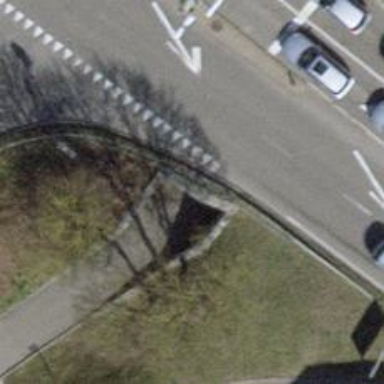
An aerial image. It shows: Tunnel path with asphalt surface.